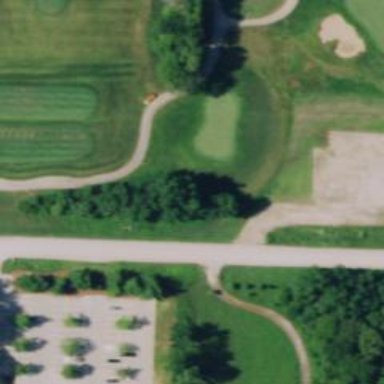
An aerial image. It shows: Service road with high-quality grade1 tracktype. It resembles golf cart path.